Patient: sex M, age 23
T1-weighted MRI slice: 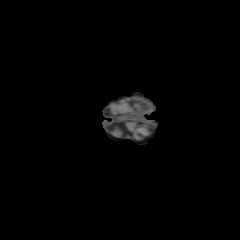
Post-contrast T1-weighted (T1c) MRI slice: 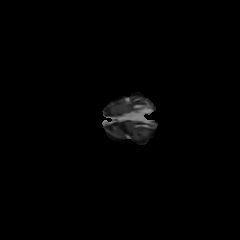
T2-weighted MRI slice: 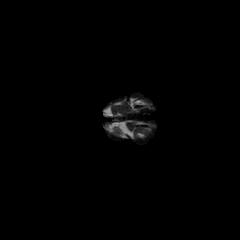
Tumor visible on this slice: no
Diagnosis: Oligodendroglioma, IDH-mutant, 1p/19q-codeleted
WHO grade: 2